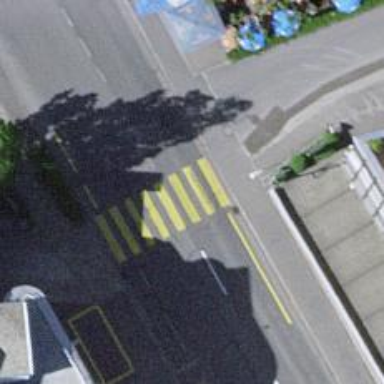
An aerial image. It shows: Marked zebra crossing on the road.